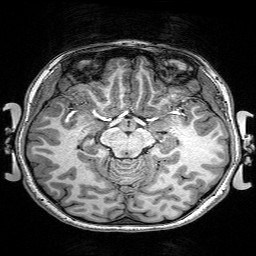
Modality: T1w
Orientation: coronal